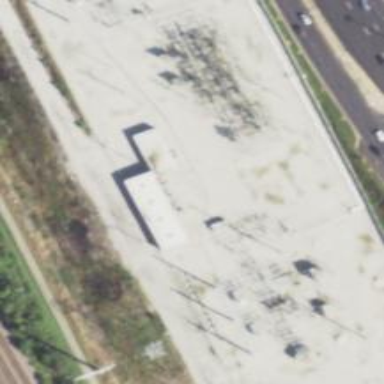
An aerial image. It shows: Outdoor transmission substation.